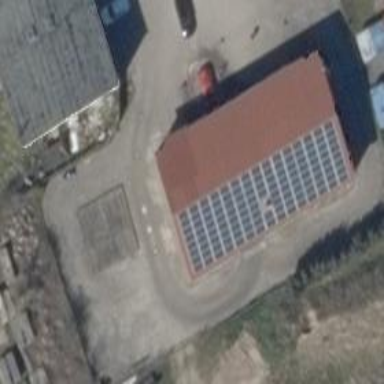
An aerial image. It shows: Solar photovoltaic panel generating electricity through small installation.